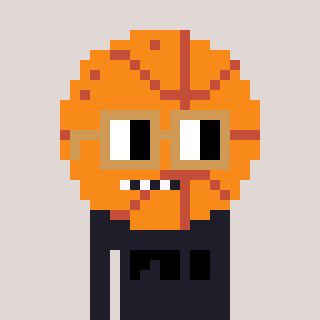
a pixel art character with square brown glasses, a basketball-shaped head and a grayscale-colored body on a warm background